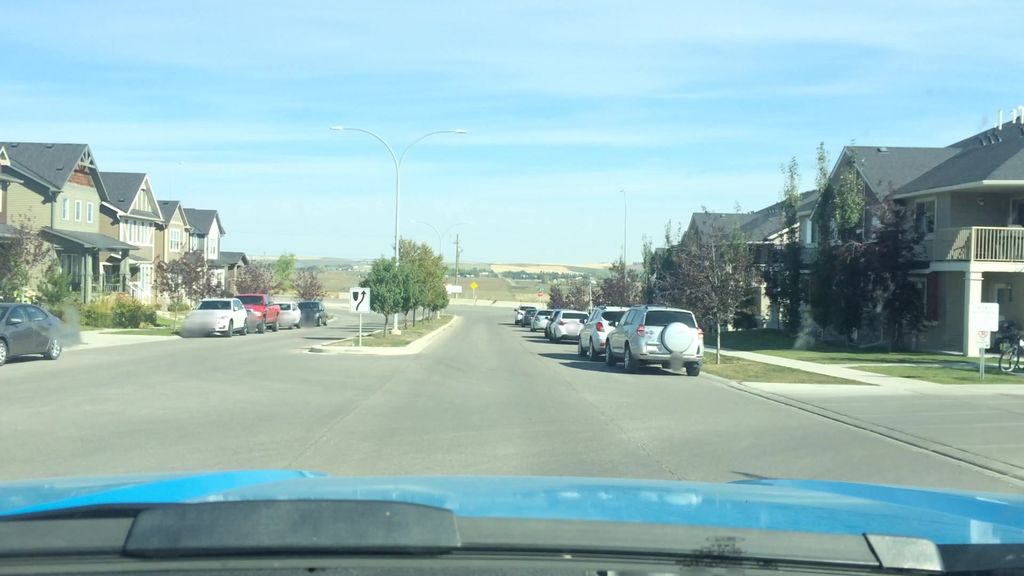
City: calgary